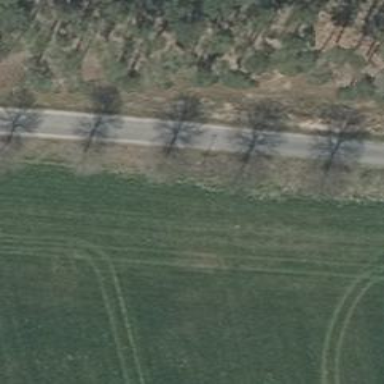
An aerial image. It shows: Row of deciduous broadleaved trees.